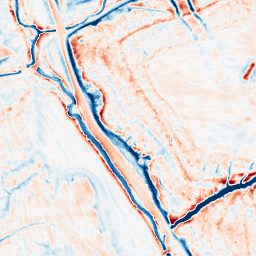
Category: edge_preserving
Decomposition family: guided
Decomposition parameters: radius: 4
eps: 0.1
Upsampling method: quadratic
Upsampling parameters: scale: 2
Upsampling scale: 2